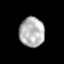
Tissue: lung
Cell type: Epithelial cells
Senescence score: 0.1796
Nuclear area (px): 721
Mean DAPI intensity: 180.044